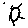
Label: sun